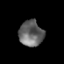
Tissue: prostate
Cell type: Epithelial cells
Senescence score: 0.3241
Nuclear area (px): 609
Mean DAPI intensity: 102.568